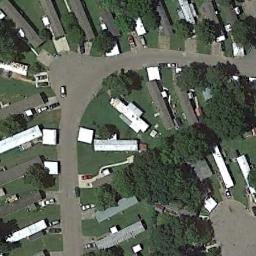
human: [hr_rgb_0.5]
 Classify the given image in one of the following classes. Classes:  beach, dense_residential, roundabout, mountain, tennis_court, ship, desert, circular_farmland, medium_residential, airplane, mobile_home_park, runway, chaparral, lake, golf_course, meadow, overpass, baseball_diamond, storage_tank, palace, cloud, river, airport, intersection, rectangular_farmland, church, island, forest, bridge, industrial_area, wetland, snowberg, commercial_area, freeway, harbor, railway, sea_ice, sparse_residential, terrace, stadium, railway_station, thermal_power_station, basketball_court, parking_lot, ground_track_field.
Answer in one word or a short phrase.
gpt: mobile_home_park